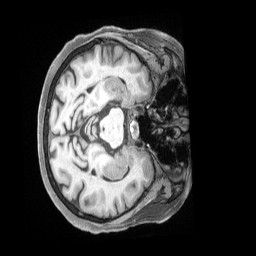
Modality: T1w
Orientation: axial
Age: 72
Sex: female
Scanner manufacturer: siemens
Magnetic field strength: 3 T
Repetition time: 2.5 s
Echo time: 0.00222 s